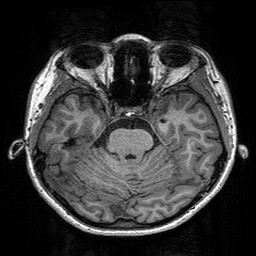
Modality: T1w
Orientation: coronal
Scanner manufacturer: siemens
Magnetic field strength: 3 T